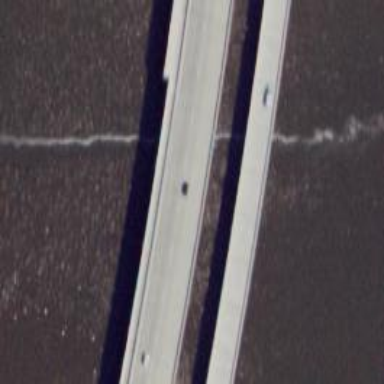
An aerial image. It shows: Motorway bridge spanning urban freeway/expressway.